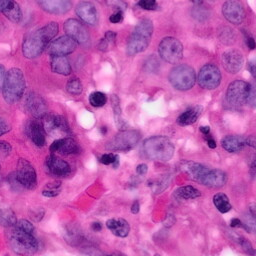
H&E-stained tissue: Pancreatic